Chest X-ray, PA view. Patient: 51 years old, sex M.
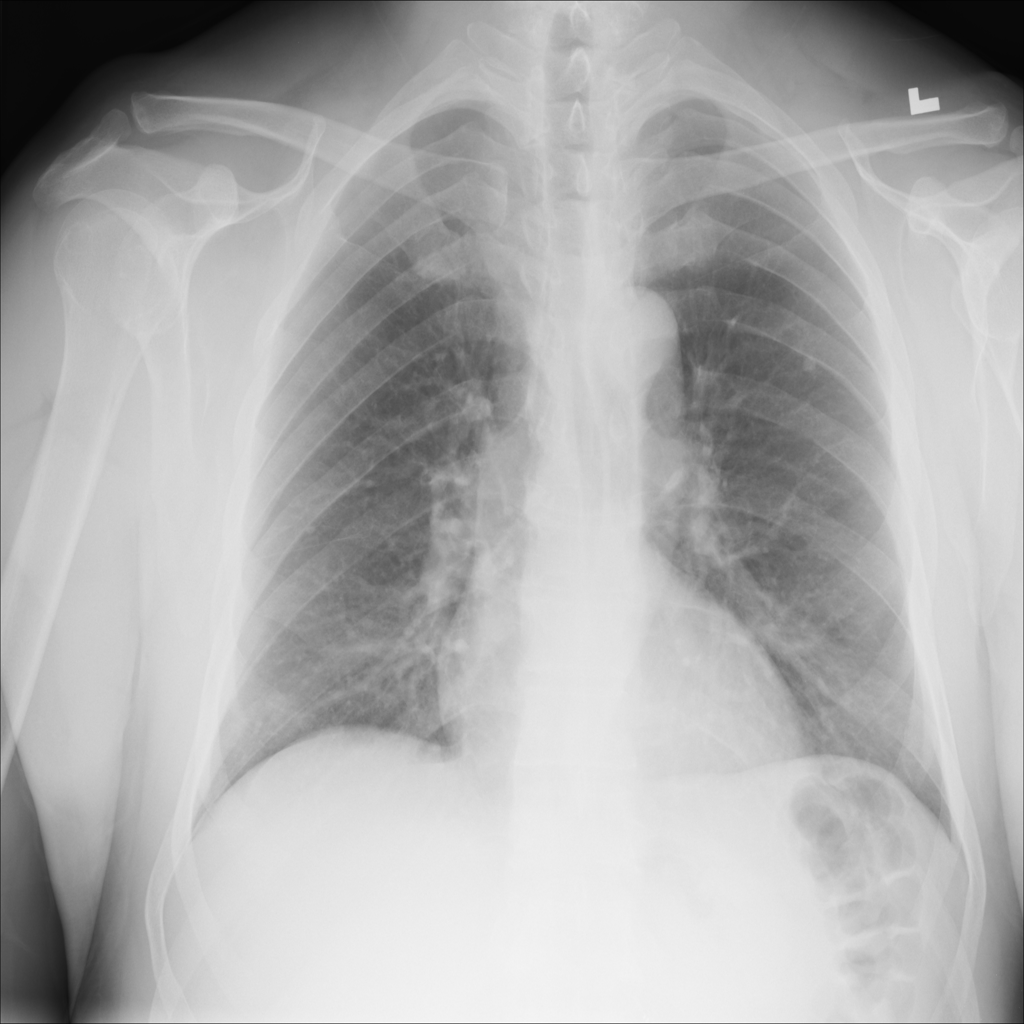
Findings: No Finding